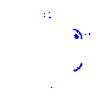
Particle: pion